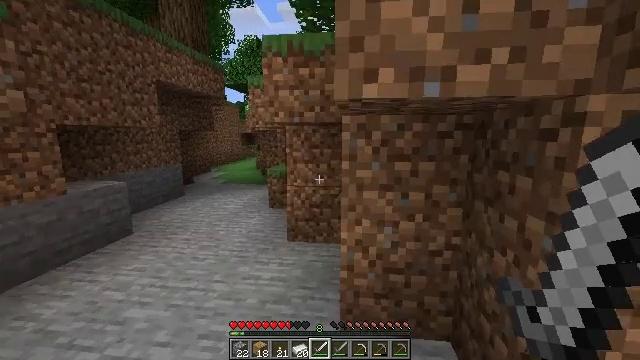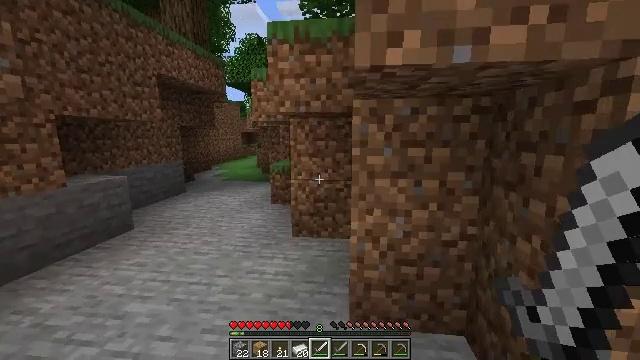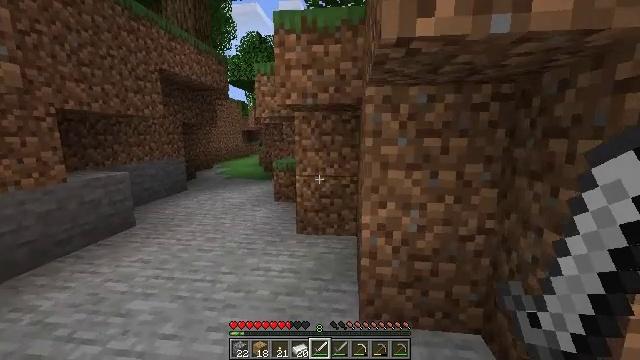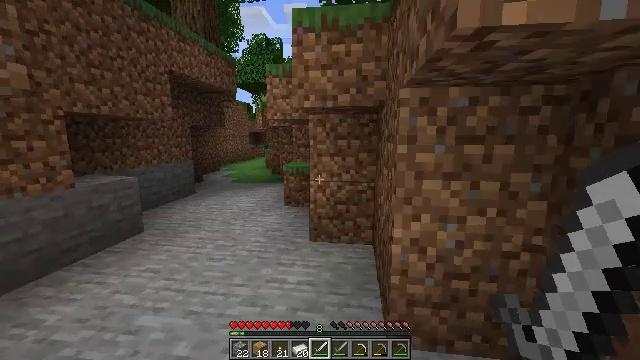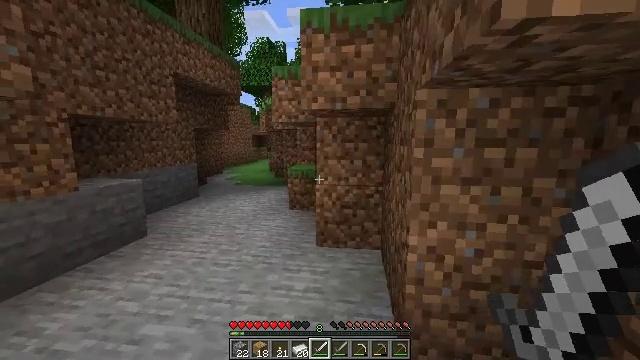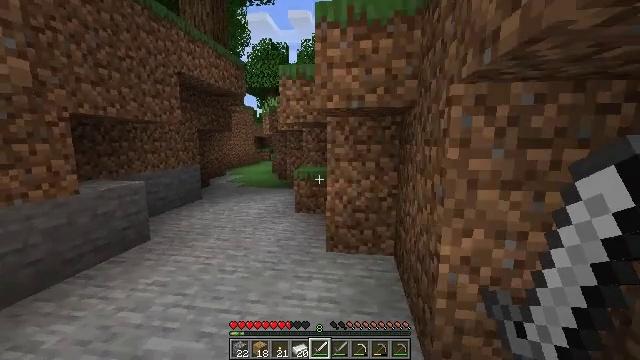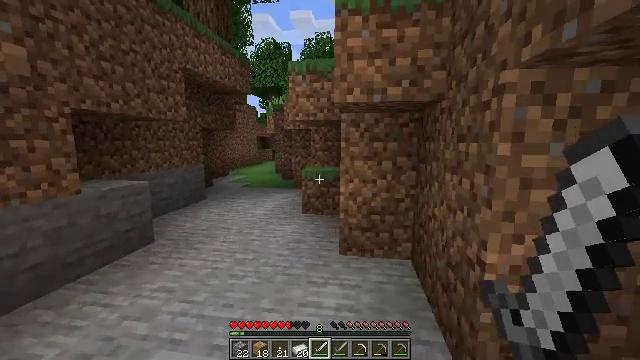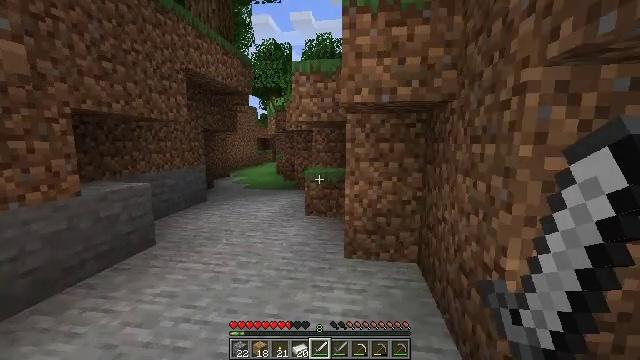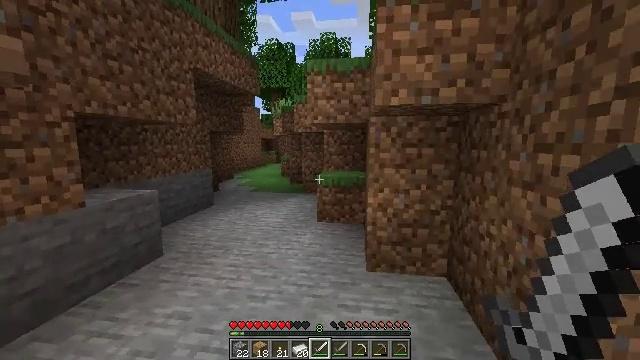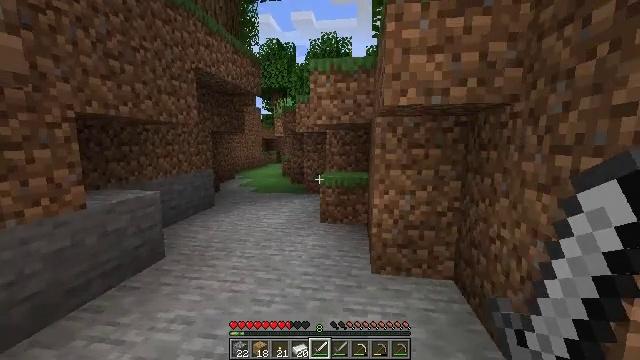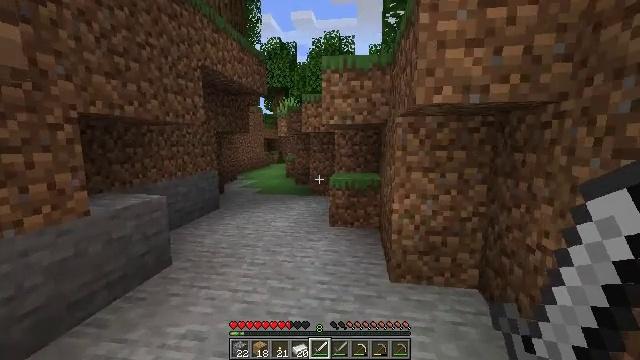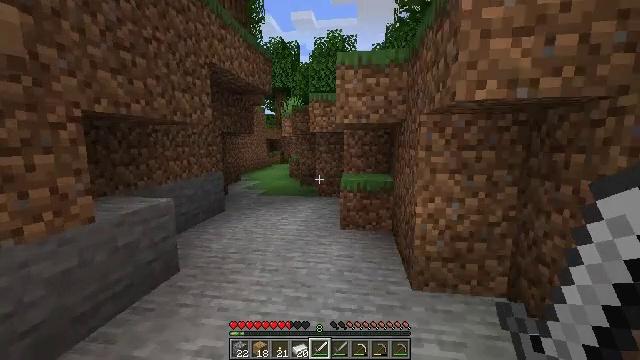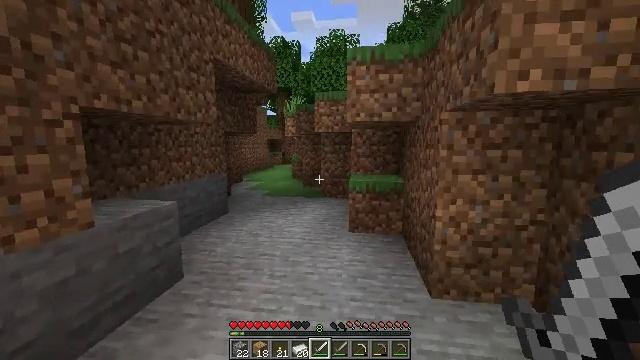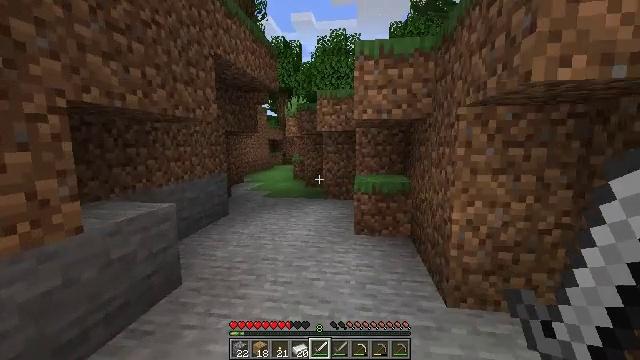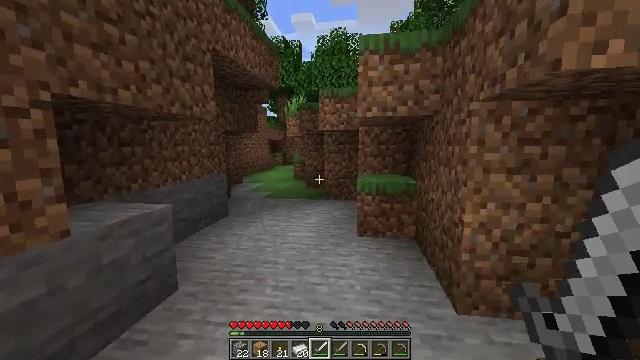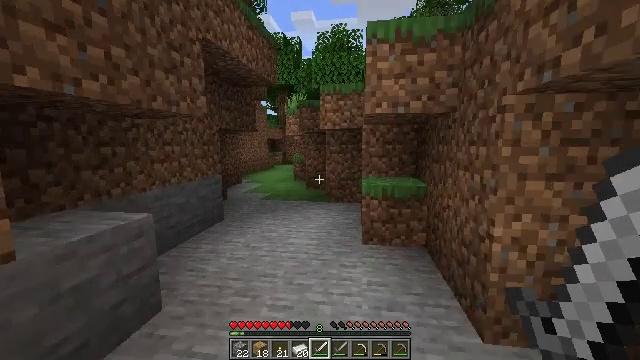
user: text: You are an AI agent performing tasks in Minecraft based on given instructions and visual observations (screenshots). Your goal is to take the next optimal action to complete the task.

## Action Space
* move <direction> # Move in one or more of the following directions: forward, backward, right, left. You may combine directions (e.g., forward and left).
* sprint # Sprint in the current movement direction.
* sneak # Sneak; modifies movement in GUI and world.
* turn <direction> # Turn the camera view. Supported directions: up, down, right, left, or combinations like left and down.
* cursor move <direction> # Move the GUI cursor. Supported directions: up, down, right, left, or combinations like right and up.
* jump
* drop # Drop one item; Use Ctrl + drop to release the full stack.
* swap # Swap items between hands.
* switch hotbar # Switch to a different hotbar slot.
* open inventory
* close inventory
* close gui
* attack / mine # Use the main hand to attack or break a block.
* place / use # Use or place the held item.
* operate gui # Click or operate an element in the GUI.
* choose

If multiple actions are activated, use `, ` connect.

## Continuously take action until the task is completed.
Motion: motion action
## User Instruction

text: Break the grass block.
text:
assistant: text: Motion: move forward and move left
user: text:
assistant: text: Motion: move forward and move left
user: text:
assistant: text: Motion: move forward and move left
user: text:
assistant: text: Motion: move forward and move left
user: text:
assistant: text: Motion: move forward and move left
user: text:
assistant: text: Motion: move forward and move left
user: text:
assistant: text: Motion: move forward and move left
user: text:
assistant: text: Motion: move forward and move left
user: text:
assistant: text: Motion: move forward and move left
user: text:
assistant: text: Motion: move forward and move left
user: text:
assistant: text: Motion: move forward and move left
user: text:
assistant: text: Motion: move forward
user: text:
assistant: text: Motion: move forward
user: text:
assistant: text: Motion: move forward
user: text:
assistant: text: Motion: move forward
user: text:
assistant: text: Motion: move forward
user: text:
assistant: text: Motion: move forward
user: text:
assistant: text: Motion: move forward
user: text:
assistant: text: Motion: move forward and move left
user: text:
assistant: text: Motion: move forward and move left
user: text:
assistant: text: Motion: move forward and move left
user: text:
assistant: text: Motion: move forward and move left
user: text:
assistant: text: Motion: move forward and move left
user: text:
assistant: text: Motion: move forward and move left
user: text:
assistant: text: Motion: move forward and move left
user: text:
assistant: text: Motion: move forward
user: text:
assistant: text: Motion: move forward
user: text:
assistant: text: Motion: move forward
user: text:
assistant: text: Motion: move forward
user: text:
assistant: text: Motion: move forward